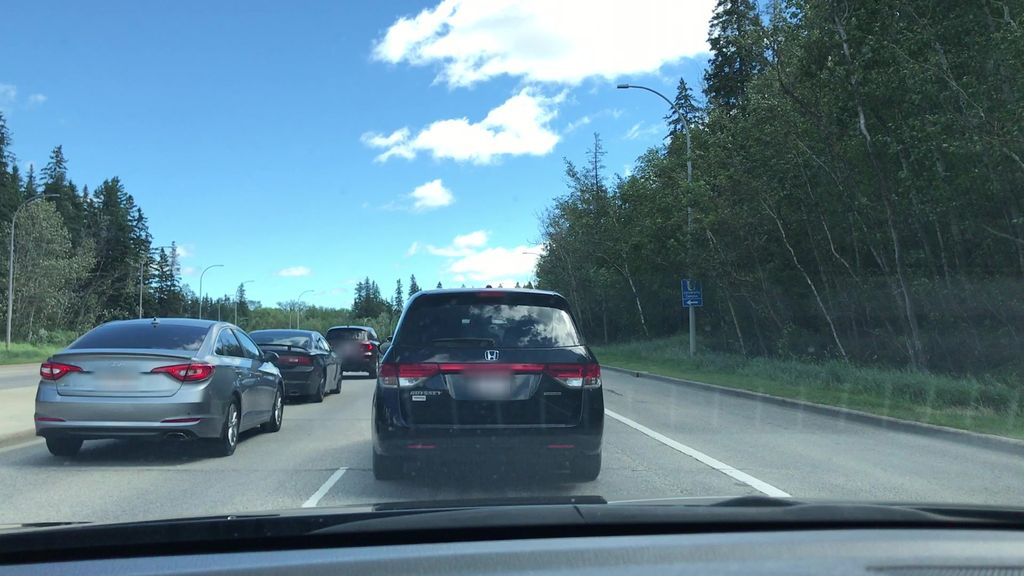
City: edmonton